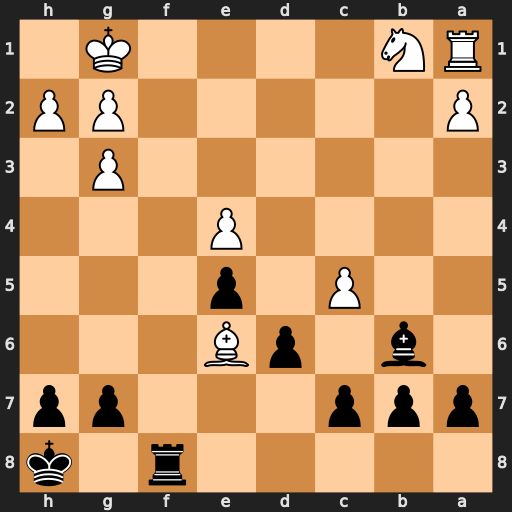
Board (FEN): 5r1k/ppp3pp/1b1pB3/2P1p3/4P3/6P1/P5PP/RN4K1
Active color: b
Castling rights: -
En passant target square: -
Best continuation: Bxc5+ Kh1 Rf1#